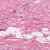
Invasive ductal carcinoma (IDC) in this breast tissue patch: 0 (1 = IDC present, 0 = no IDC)